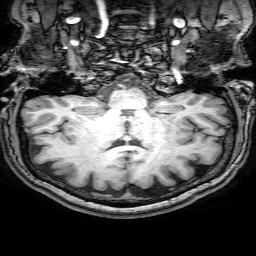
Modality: T1w
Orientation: sagittal
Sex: female
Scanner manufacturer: philips
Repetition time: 0.008107 s
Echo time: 0.00371 s